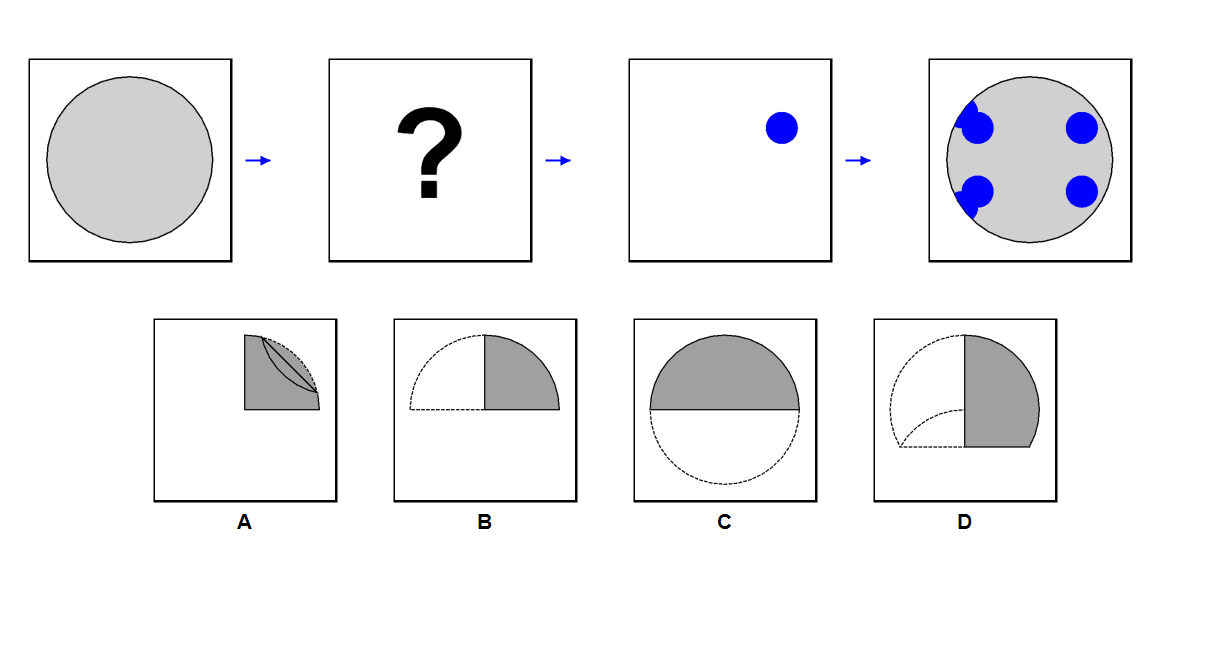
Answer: D